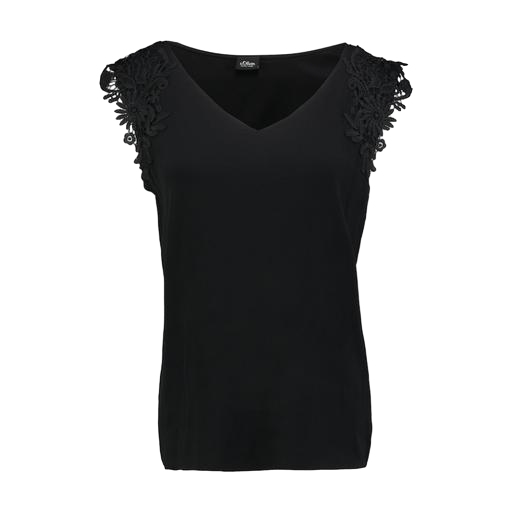
black lace-sleeve v-neck top only macy, black lace-accented top, black lace-sleeve top, white background